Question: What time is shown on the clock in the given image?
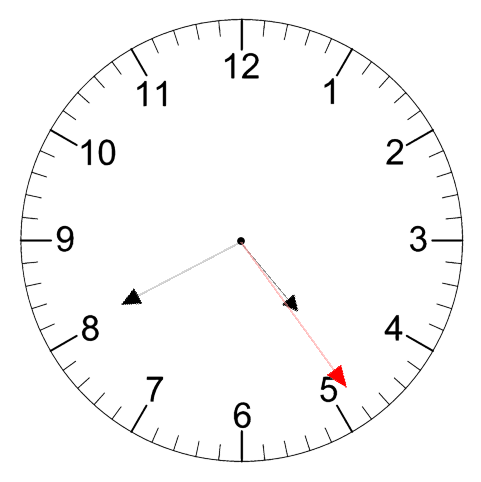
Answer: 04:40:24